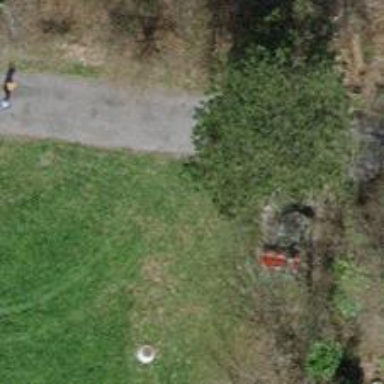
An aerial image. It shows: Brown bench.